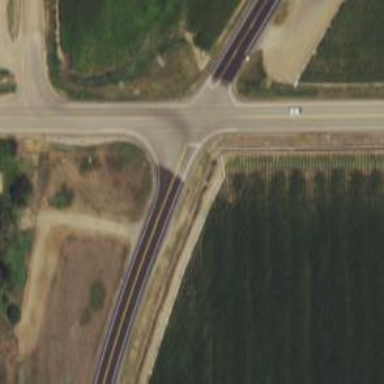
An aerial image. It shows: Tertiary road.